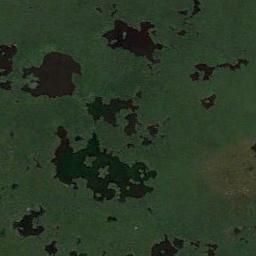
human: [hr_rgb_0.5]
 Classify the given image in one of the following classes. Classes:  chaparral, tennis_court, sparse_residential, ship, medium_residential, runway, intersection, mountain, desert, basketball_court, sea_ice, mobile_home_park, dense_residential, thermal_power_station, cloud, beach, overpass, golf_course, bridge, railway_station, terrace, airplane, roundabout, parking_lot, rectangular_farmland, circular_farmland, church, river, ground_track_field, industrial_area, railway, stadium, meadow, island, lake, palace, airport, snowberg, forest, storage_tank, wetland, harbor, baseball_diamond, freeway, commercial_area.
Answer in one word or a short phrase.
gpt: wetland